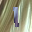
Label: 1